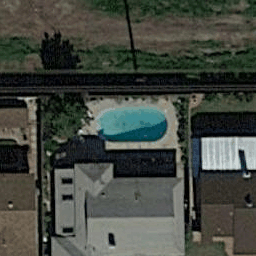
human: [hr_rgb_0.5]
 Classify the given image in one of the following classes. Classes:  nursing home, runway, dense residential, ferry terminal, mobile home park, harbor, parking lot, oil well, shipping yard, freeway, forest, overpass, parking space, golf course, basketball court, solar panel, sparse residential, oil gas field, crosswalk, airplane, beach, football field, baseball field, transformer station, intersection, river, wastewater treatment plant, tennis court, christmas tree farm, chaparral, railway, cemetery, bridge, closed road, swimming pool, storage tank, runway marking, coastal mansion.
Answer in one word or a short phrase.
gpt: swimming pool